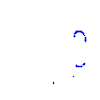
Particle: proton